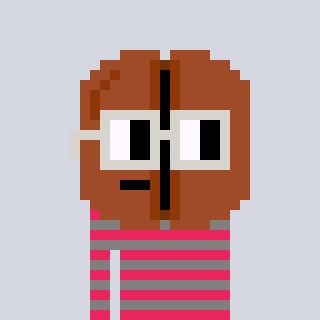
a pixel art character with square light gray glasses, a coffeebean-shaped head and a bluegrey-colored body on a cool background